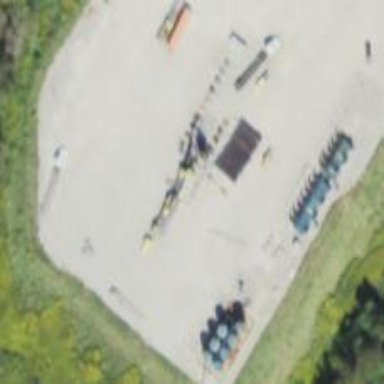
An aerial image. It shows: Petroleum well.